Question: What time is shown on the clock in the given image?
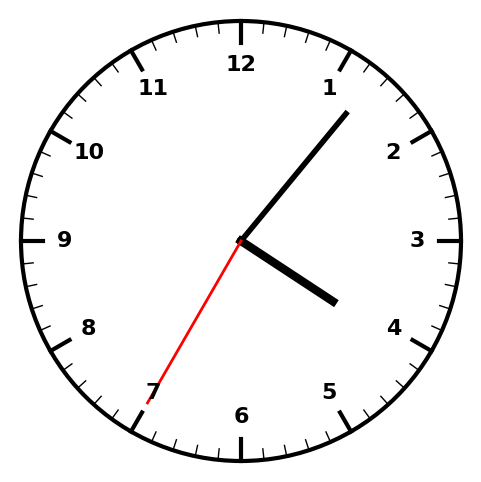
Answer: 04:06:35